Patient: sex F, age 55
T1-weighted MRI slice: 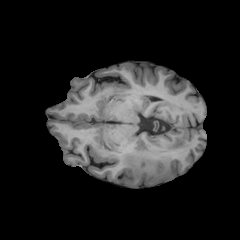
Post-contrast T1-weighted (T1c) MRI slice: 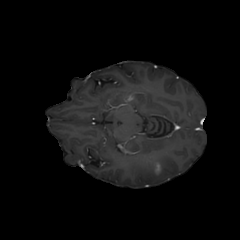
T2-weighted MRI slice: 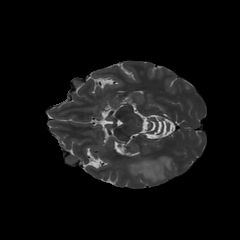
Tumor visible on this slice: yes
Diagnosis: Glioblastoma, IDH-wildtype
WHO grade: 4